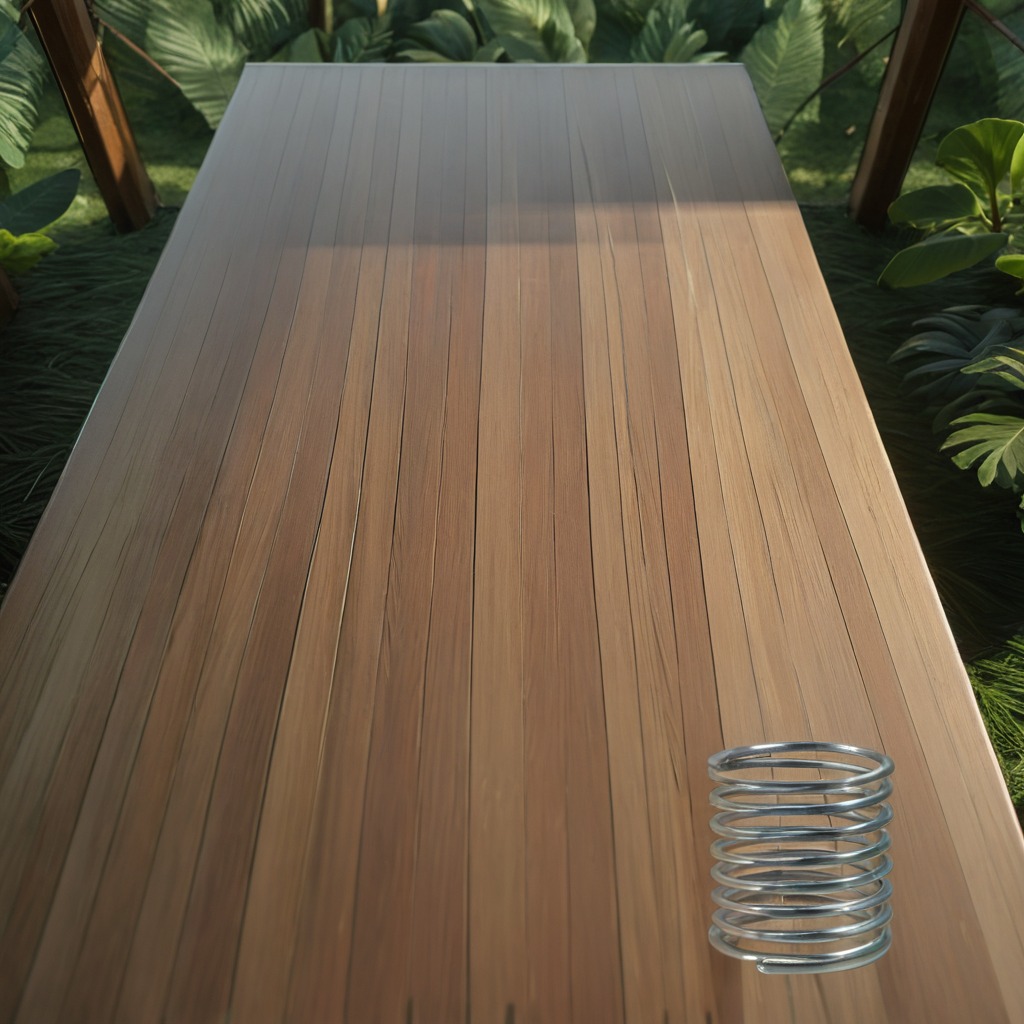
A coiled metal spring is lying on the wooden table.